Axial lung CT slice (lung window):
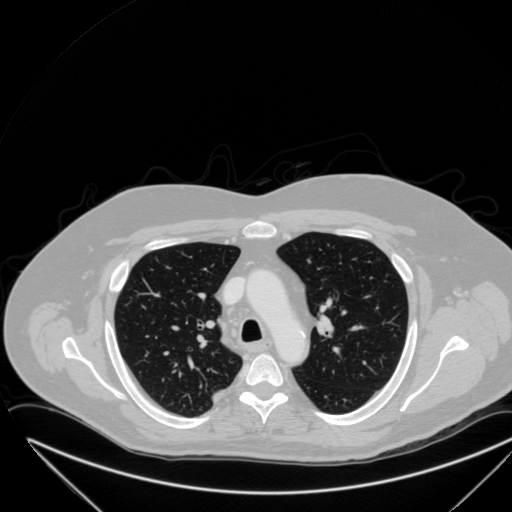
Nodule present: yes
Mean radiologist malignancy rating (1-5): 4